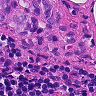
Metastatic tissue present: yes